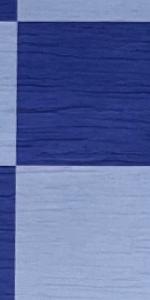
Label: Empty